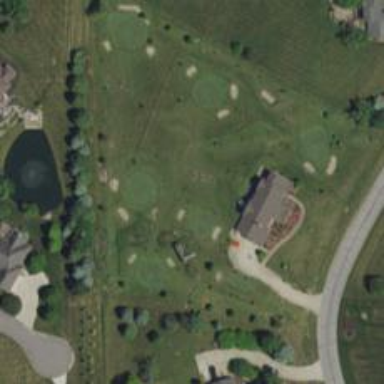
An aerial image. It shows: View of golf hole.